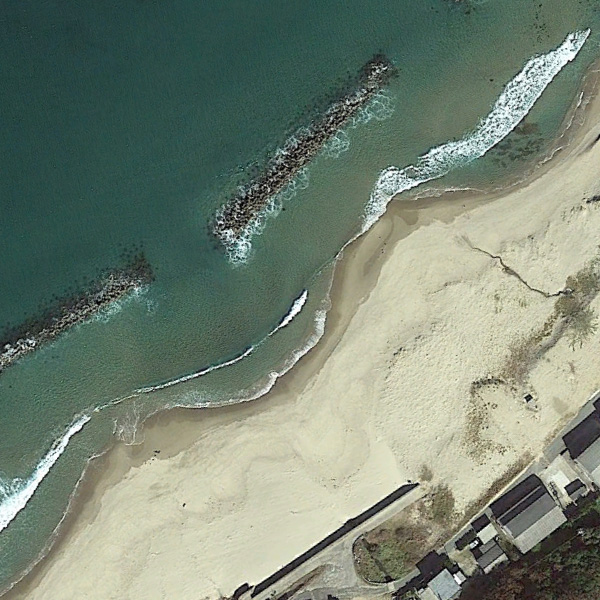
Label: Beach